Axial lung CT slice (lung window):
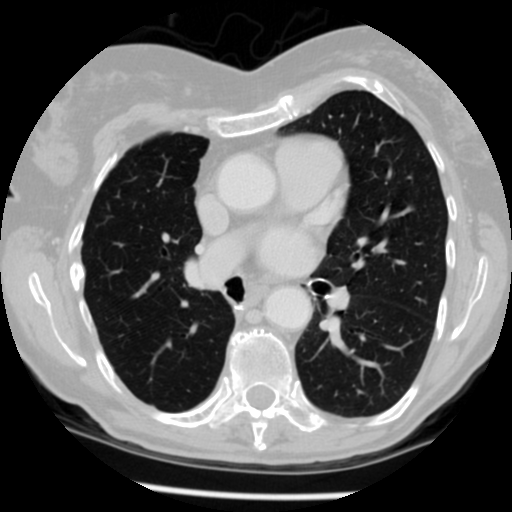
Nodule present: no